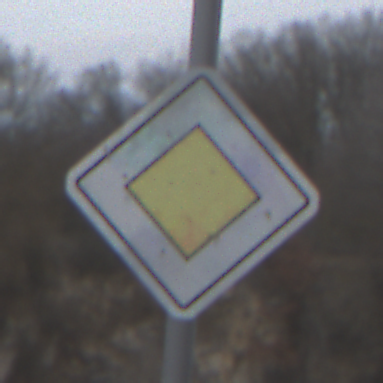
Verkehrszeichen: Vorfahrtsstrasse
Umgebung: Outdoor, Suburban
Tageszeit: MorningAfternoon
Wetter: Overcast
Licht: Natural
Jahreszeit: NotSpecified
Kontrast: LowContrast